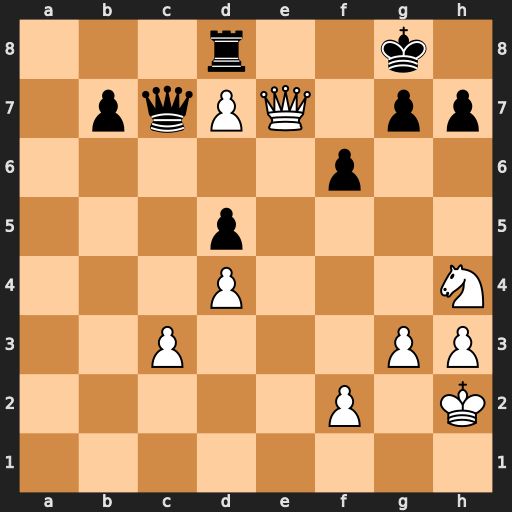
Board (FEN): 3r2k1/1pqPQ1pp/5p2/3p4/3P3N/2P3PP/5P1K/8
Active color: w
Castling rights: -
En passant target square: -
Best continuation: Qe8+ Rxe8 dxe8=Q#